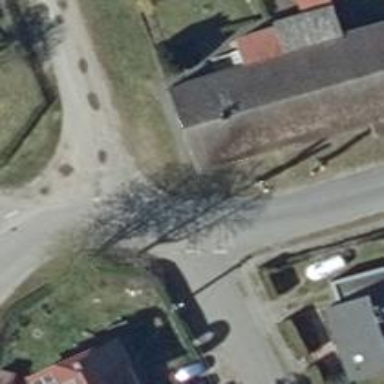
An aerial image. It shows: Asphalt road in residential area.